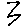
Label: zigzag